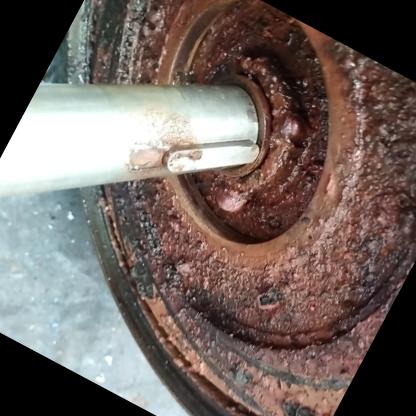
Klasa: inne